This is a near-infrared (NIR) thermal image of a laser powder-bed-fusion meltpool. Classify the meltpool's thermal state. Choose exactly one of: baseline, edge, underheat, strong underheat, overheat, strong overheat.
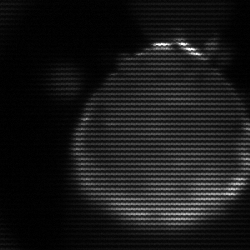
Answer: edge